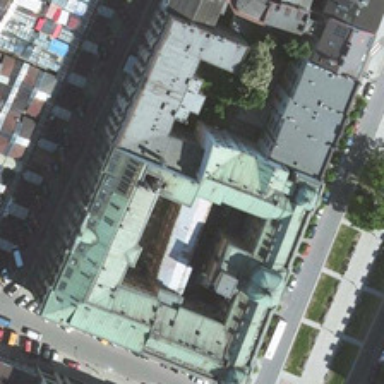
Roads and green trees are near a church .